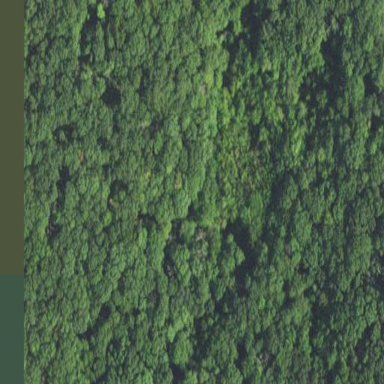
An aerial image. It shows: Mixed woodland area with various types of leaves.